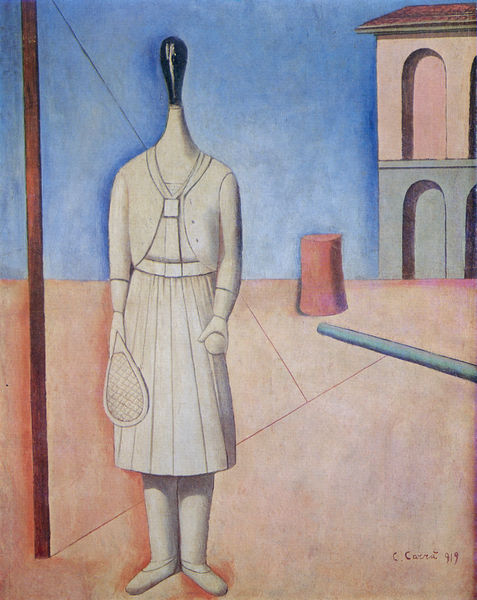
Titel: La figlia dell'ovest
Künstler: Carlo Carrà
Standort: Düsseldorf
Institution: Kunstsammlung Nordrhein-Westfalen
Schlagwörter: blau, himmel, weiß, kubismus, frau, kleid, schwarz, dach, haus, rot, ball, rock, symbolismus, jacke, architektur, figur, kostüm, rosa, stock, bogen, ballet, mast, abstrakt, modern, platz, rundbogen, surreal, pfosten, torso, form, puppe, schläger, tennis, tennisball, tennisschläger, stange, lol, baumstumpf, leitung, italiener, balletschuhe, tennisplatz, de chirico, carra, unrealistisch, tennisspielerin, corra